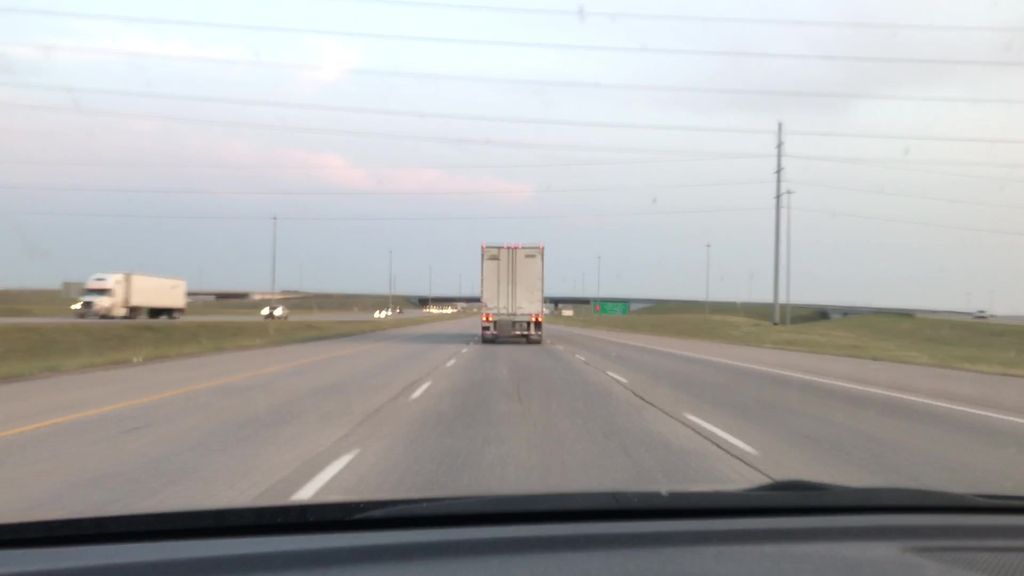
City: calgary